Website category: book
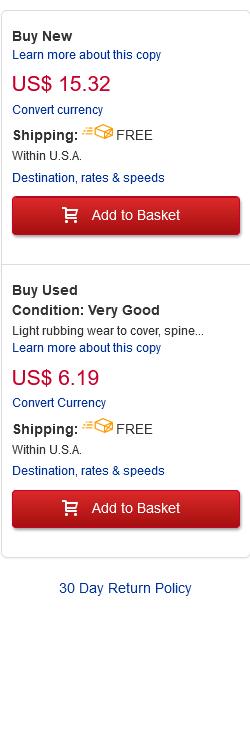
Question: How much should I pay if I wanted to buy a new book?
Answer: US$ 15.32

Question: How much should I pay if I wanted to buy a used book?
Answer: US$ 6.19

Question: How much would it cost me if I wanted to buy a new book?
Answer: US$ 15.32

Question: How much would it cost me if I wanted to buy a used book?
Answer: US$ 6.19

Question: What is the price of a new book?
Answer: US$ 15.32

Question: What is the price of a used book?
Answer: US$ 6.19

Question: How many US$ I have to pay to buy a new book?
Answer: US$ 15.32

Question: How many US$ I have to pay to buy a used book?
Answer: US$ 6.19

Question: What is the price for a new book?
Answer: US$ 15.32

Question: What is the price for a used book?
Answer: US$ 6.19

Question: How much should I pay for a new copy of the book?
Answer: US$ 15.32

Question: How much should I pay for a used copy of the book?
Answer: US$ 6.19

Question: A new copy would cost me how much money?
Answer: US$ 15.32

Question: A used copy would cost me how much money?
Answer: US$ 6.19

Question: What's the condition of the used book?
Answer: Very Good

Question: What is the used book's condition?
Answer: Very Good

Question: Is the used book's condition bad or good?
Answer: Very Good

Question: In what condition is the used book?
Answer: Very Good

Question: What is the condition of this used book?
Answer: Very Good

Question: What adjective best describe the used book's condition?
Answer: Very Good

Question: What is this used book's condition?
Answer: Very Good

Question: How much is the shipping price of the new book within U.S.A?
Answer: FREE

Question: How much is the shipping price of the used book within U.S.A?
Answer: FREE

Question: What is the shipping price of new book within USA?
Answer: FREE

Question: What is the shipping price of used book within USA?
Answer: FREE

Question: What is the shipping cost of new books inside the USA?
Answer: FREE

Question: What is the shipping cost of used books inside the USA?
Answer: FREE

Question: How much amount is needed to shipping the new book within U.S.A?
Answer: FREE

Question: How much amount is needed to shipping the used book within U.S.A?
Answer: FREE

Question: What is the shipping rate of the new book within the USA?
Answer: FREE

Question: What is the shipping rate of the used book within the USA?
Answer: FREE

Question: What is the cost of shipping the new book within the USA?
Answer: FREE

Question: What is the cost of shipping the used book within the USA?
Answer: FREE

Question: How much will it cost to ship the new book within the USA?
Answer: FREE

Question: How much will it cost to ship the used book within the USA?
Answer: FREE